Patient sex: M
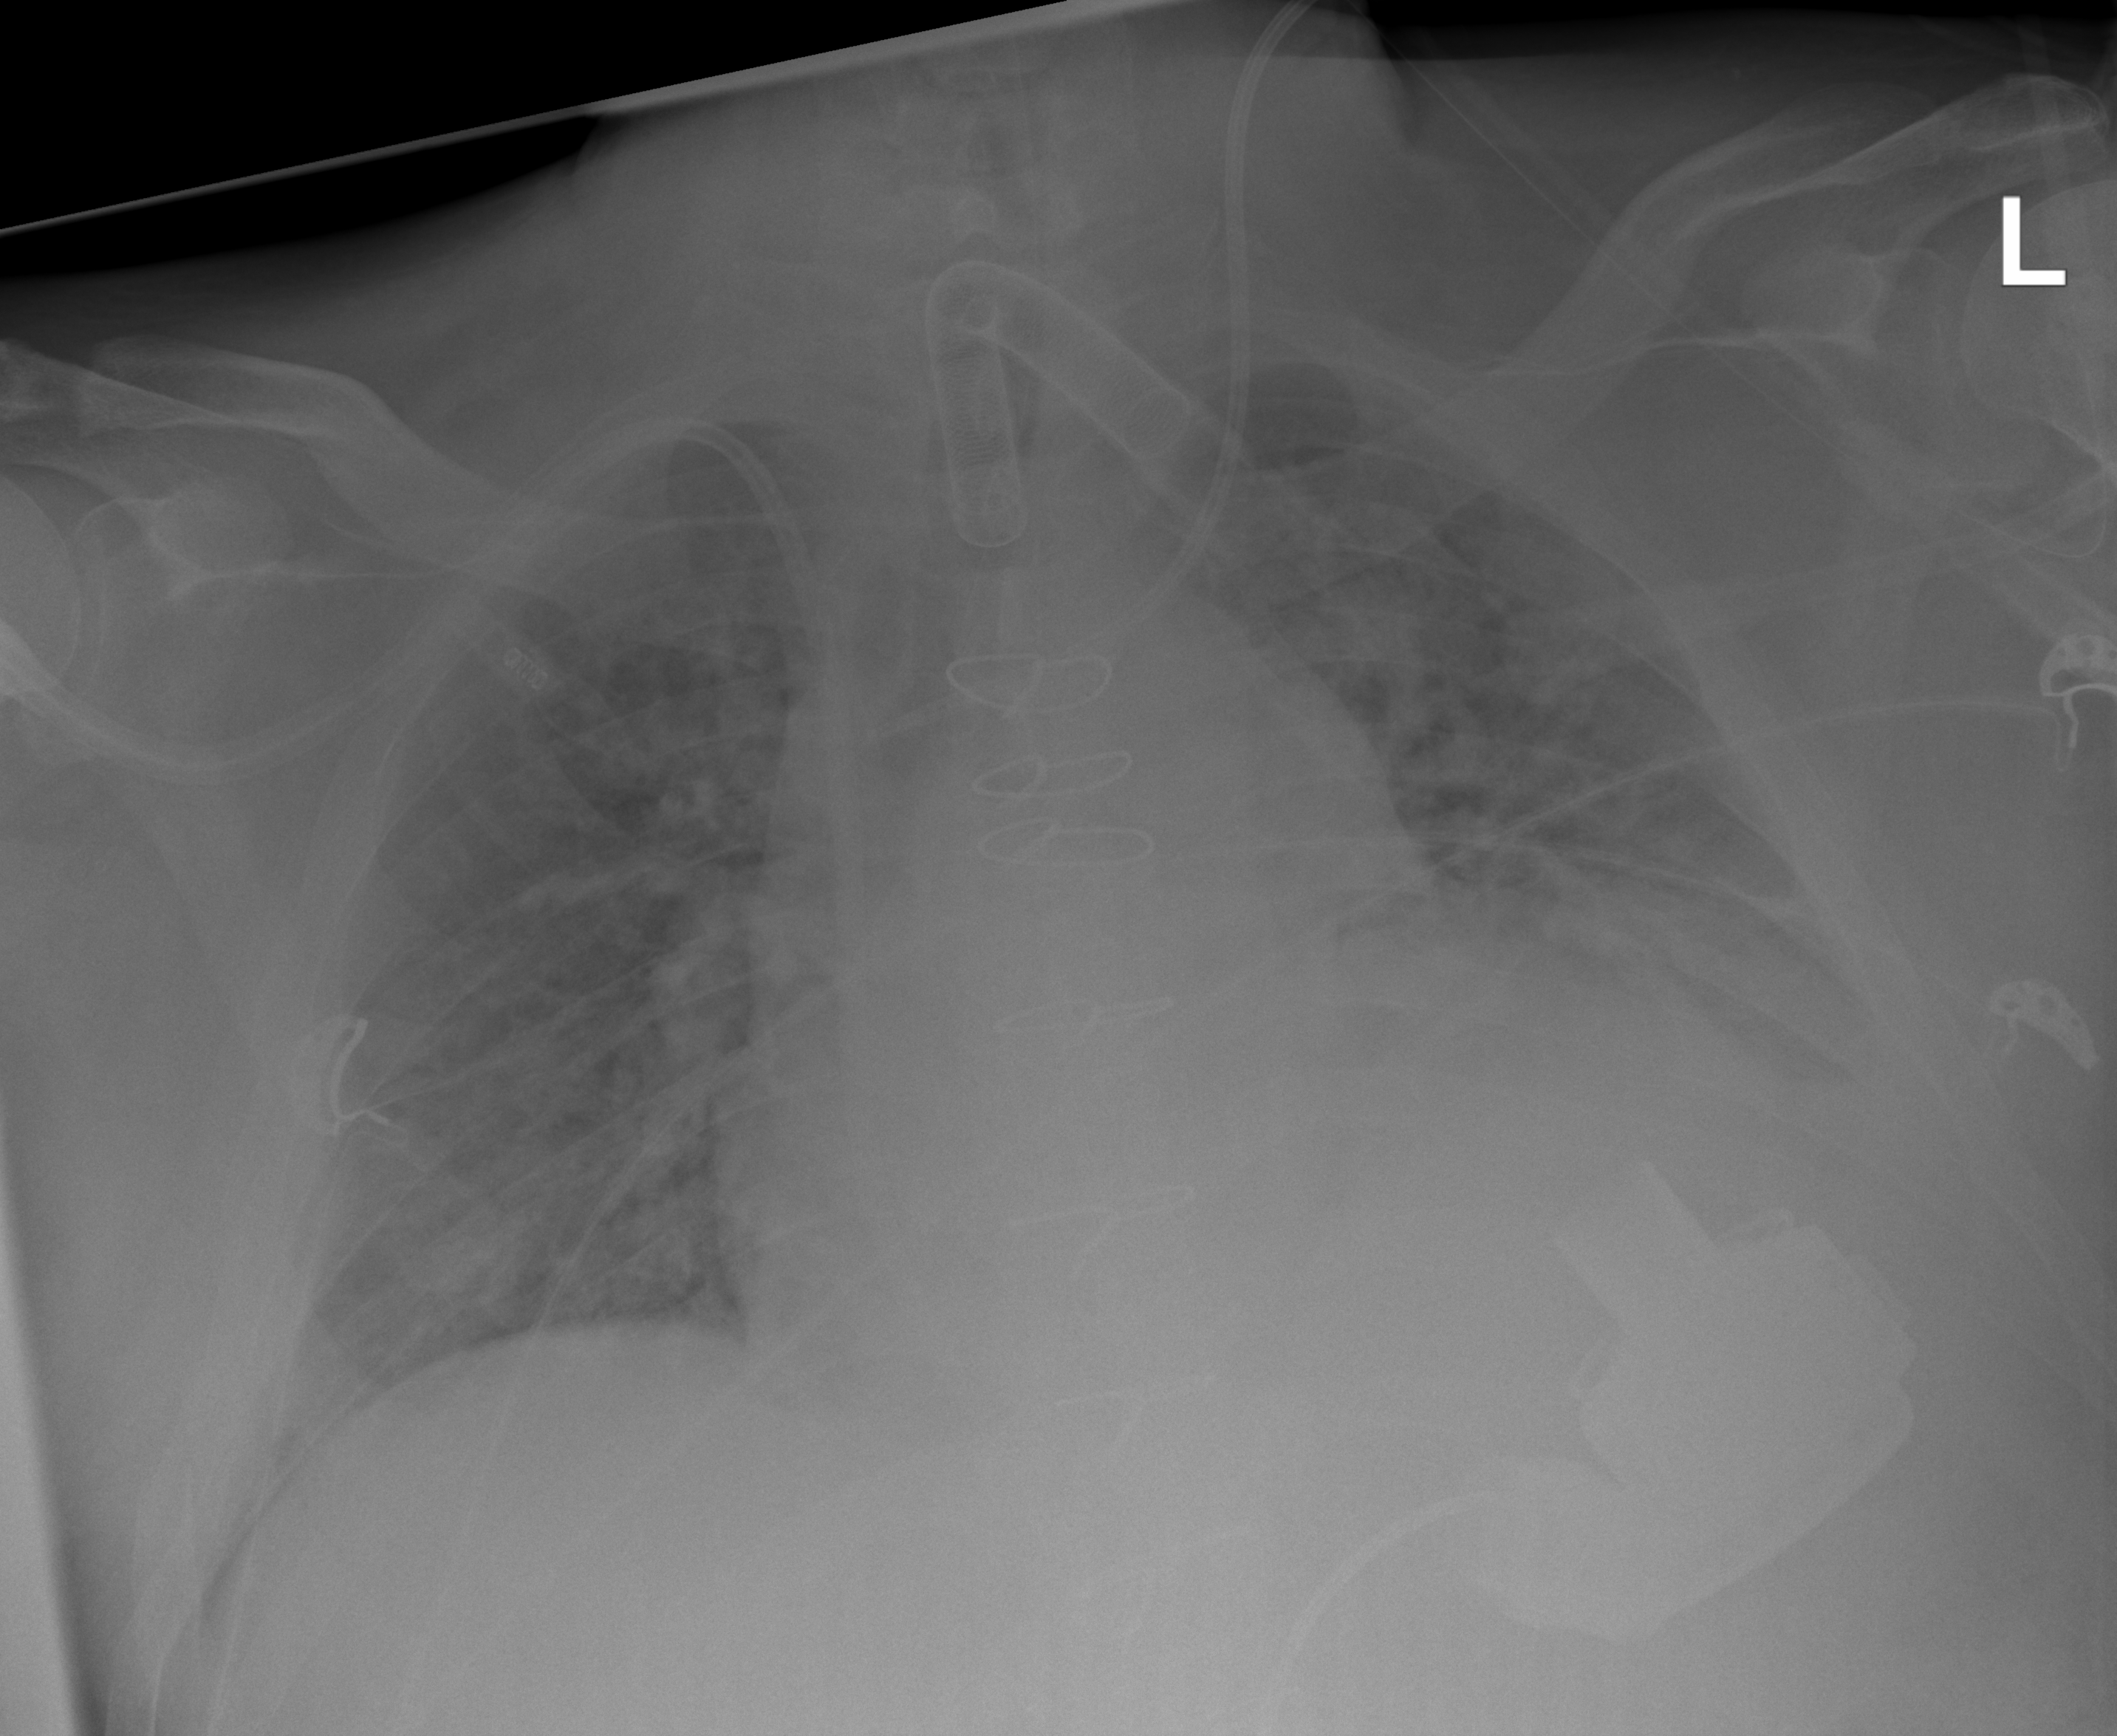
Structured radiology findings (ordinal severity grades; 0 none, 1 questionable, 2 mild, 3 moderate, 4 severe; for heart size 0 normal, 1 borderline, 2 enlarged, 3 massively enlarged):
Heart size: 2
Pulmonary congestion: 3
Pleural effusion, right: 0
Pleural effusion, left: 3
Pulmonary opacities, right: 2
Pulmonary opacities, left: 2
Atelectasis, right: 2
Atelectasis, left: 3